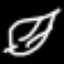
Label: leaf